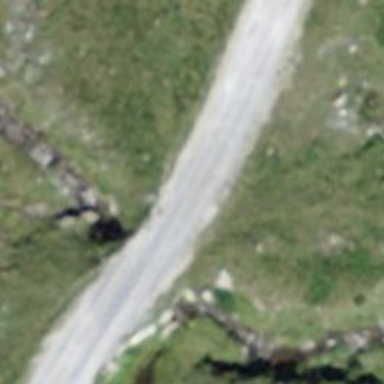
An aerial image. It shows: Gravel track on bridge with grade 2 tracktype.